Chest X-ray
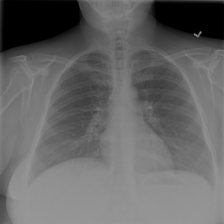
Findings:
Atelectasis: negative
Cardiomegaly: negative
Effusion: negative
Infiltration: negative
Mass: negative
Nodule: negative
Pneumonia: negative
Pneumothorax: negative
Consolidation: negative
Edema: negative
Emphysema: negative
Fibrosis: negative
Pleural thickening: negative
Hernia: negative